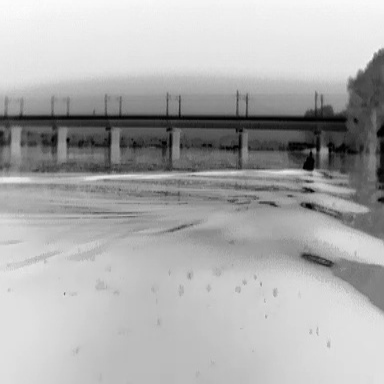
There is a warship in the infrared image.